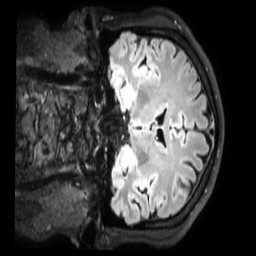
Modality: FLAIR
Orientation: coronal
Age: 32
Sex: male
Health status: healthy
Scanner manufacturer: philips
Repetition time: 4.8 s
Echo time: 0.2809 s